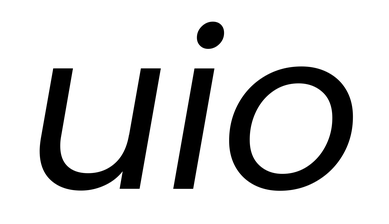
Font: Poppins-Italic